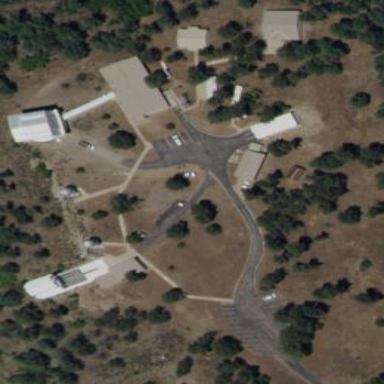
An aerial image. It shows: Observatory.